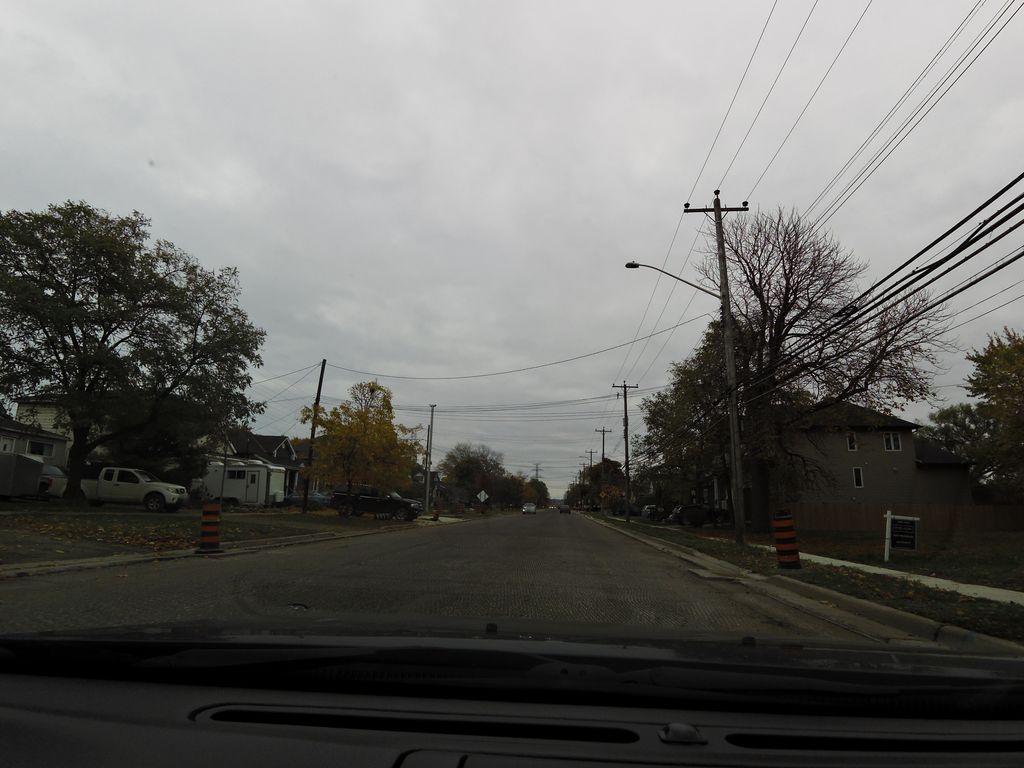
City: hamilton